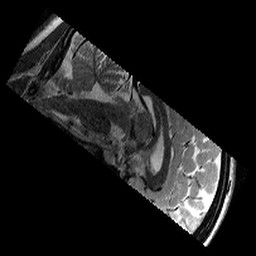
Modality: T2w
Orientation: sagittal
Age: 12
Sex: female
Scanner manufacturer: siemens
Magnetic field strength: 3 T
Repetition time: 9.23 s
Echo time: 0.067 s